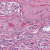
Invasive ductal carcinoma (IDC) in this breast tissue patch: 1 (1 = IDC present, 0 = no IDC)